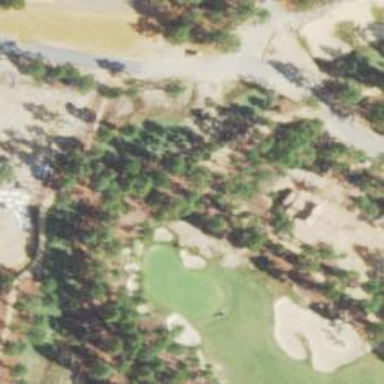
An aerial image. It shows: Service road used as golf cart path.